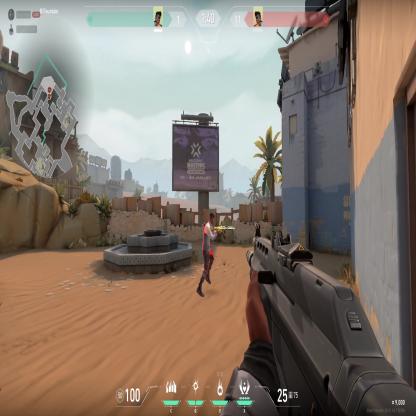
Label: enemy